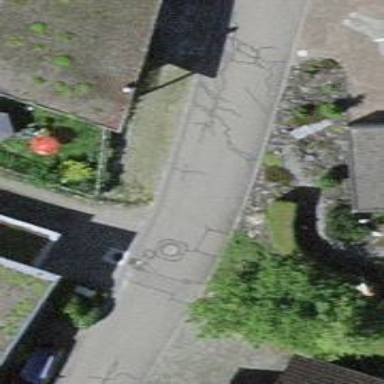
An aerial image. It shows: Asphalt road in residential area.